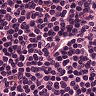
Metastatic tissue present: no